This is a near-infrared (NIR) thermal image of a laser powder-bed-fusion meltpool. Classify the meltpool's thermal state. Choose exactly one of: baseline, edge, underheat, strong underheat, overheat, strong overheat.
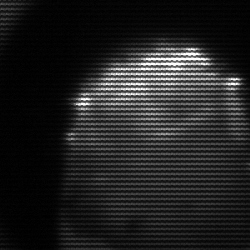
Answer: edge